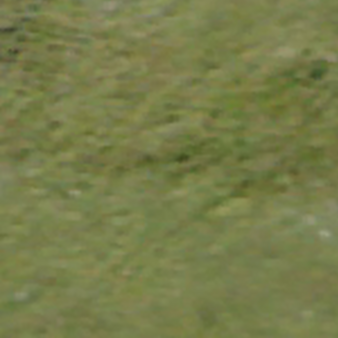
Label: other